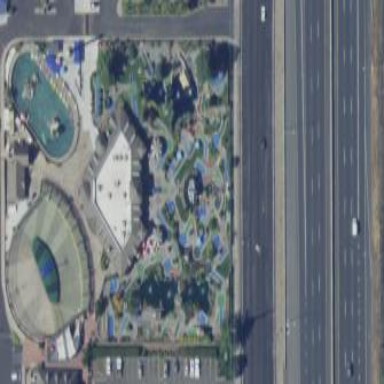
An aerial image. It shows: Miniature golf leisure land.